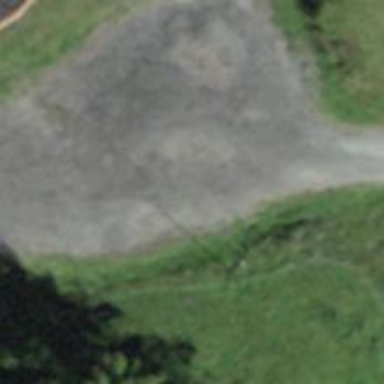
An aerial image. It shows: Service road with dirt surface and no sidewalk.